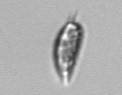
Label: Prorocentrum_triestinum